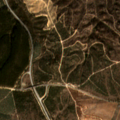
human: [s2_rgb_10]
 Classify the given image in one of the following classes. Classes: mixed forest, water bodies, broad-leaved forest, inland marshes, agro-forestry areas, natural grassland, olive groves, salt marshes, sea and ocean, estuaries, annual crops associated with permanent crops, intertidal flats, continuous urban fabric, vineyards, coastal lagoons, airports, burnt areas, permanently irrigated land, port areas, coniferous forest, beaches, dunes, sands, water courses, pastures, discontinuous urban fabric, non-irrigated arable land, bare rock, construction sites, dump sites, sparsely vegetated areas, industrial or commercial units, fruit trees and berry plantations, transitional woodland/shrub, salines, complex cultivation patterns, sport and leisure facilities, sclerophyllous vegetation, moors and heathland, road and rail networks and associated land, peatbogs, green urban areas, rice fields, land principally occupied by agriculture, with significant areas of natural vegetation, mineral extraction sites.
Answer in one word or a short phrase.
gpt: broad-leaved forest, transitional woodland/shrub